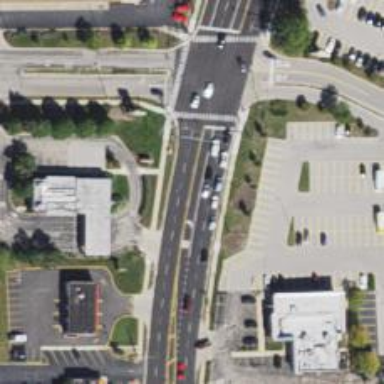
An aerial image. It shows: Secondary road with asphalt surface and separate sidewalk.